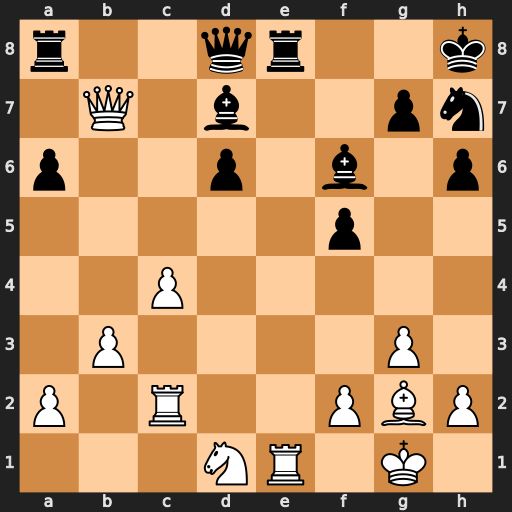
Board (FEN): r2qr2k/1Q1b2pn/p2p1b1p/5p2/2P5/1P4P1/P1R2PBP/3NR1K1
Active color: w
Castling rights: -
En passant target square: -
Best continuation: Rxe8+ Qxe8 Qxa8 Qxa8 Bxa8